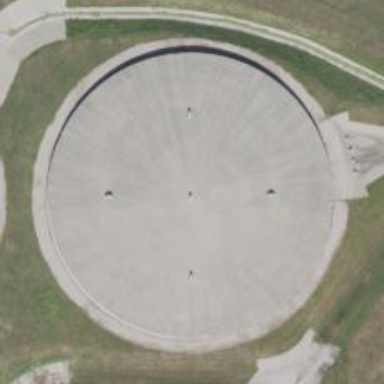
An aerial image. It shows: Storage tank with man-made structure.